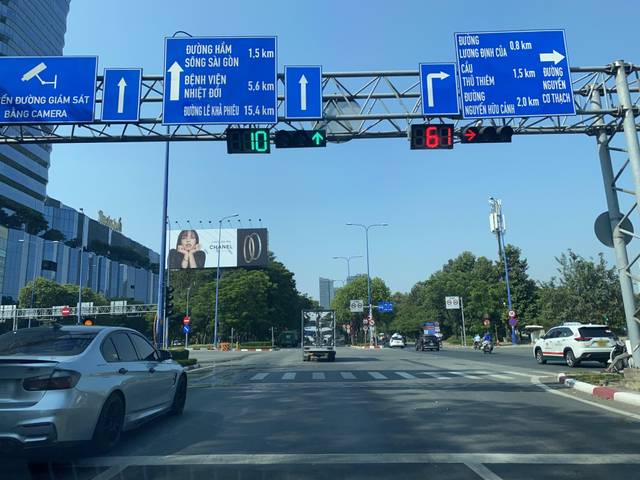
Region: Vietnam
Coordinates: 10.774, 106.723